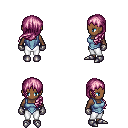
a pixel art fantasy rpg character, female body template, human, dark skin, blue vest, white pants, pink left-swept hairstyle, metal gloves, metal boots, four views (front, back, left, right), 2x2 character sprite sheet, small pixel art, hard edges, no anti-aliasing